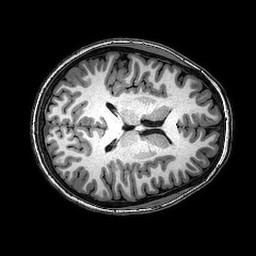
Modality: T1w
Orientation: axial
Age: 22
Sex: female
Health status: healthy
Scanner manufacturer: philips
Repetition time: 0.008172 s
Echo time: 0.00374 s